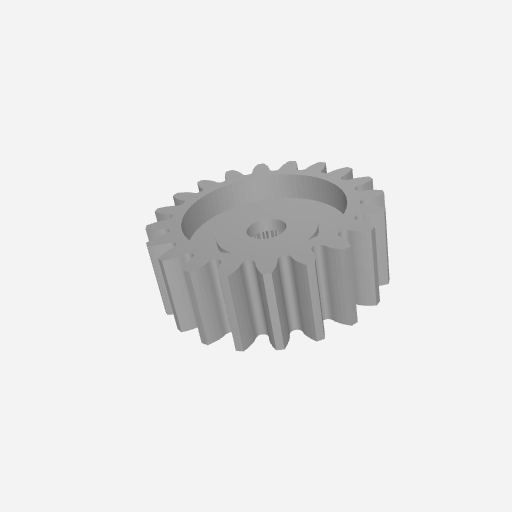
Part: ServoGear20T